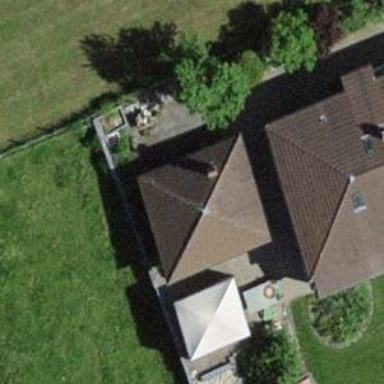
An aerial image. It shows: Shed.